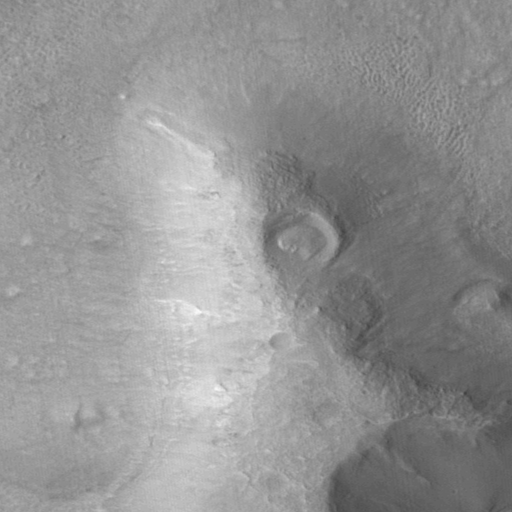
Classes present: Background